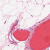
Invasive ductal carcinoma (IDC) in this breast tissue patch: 0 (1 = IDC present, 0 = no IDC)